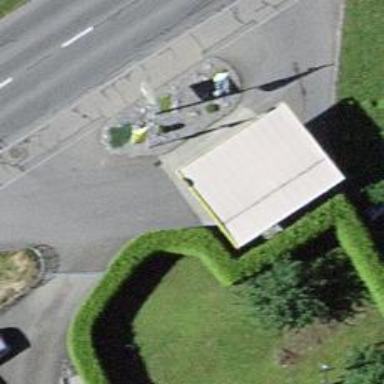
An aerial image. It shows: Fuel station.